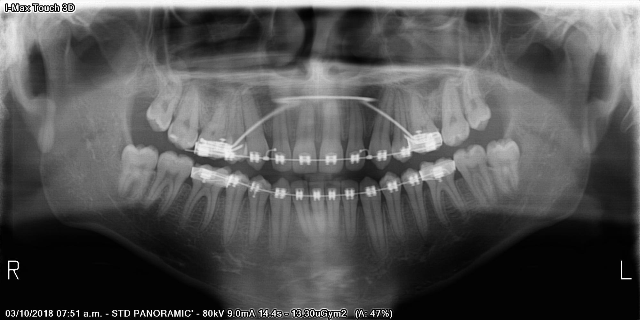
adult